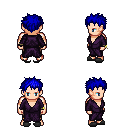
a pixel art fantasy rpg character, male body template, human, light skin, purple robe, gold greaves, blue bedhead hairstyle, bracelets, gray slippers, four views (front, back, left, right), 2x2 character sprite sheet, small pixel art, hard edges, no anti-aliasing